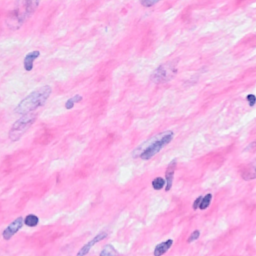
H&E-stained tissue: Breast